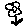
Label: flower